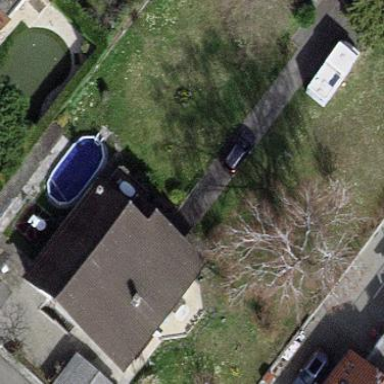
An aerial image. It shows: Garden surrounded by fence.